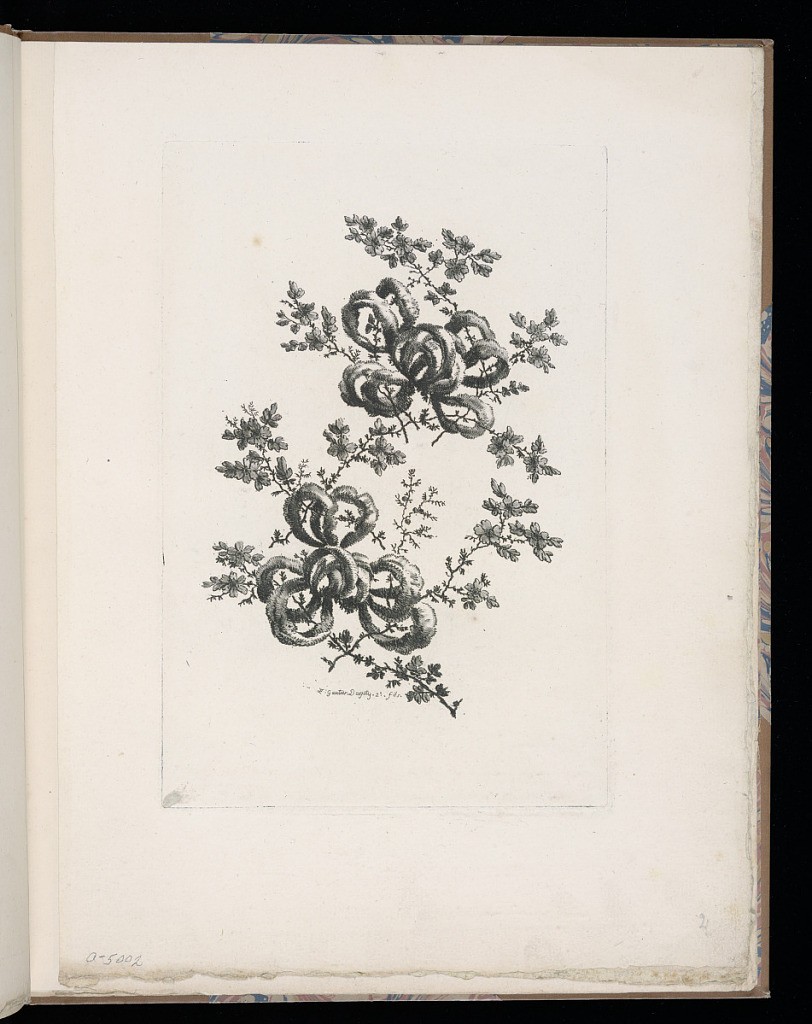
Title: Spray of Flowers
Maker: Arnault-Eloi Gautier-Dagoty, French, 1741 – 1783
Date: mid- 18th–late 18th century
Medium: Etching on laid paper
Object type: Print
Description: Design for a fantastical chinoiserie spray of flowers with leaves and stems. The plate is signed.